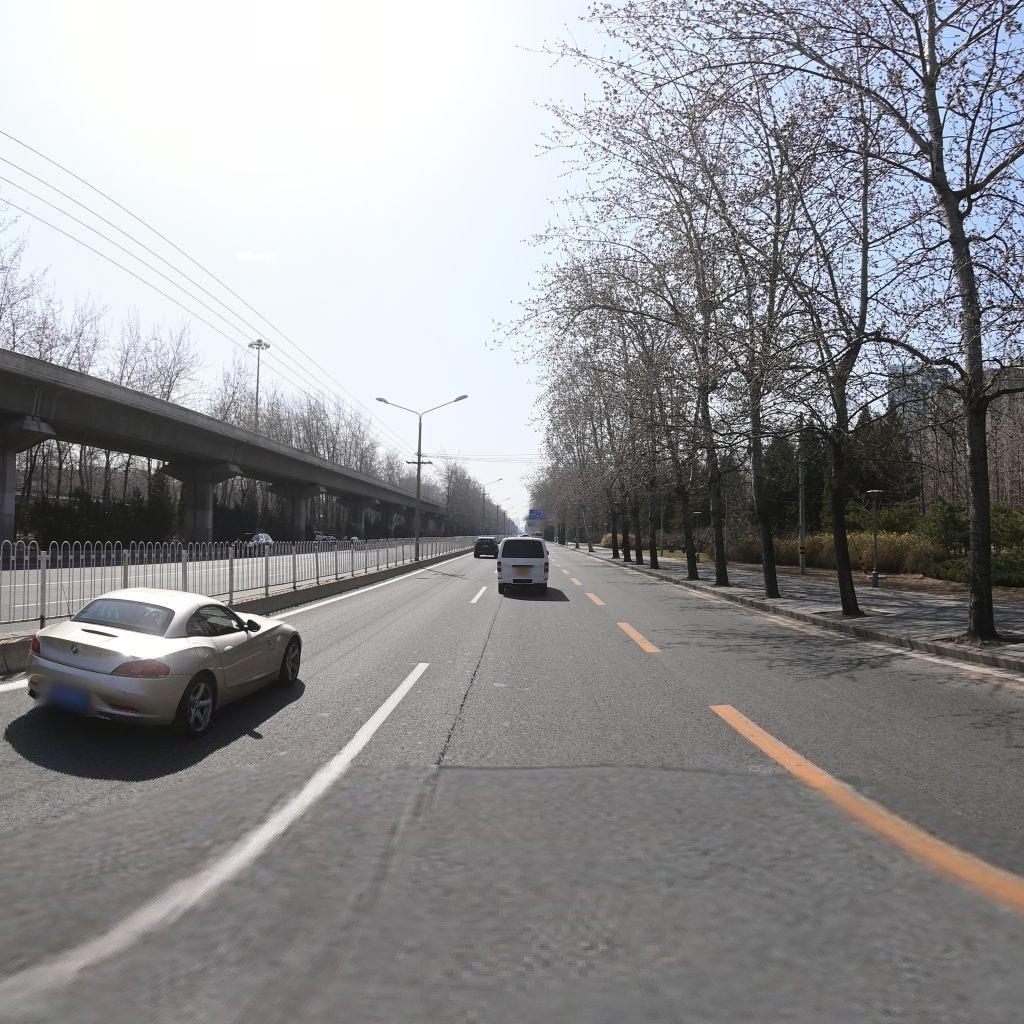
Region: Chaoyang
Road damage annotations: longitudinal crack